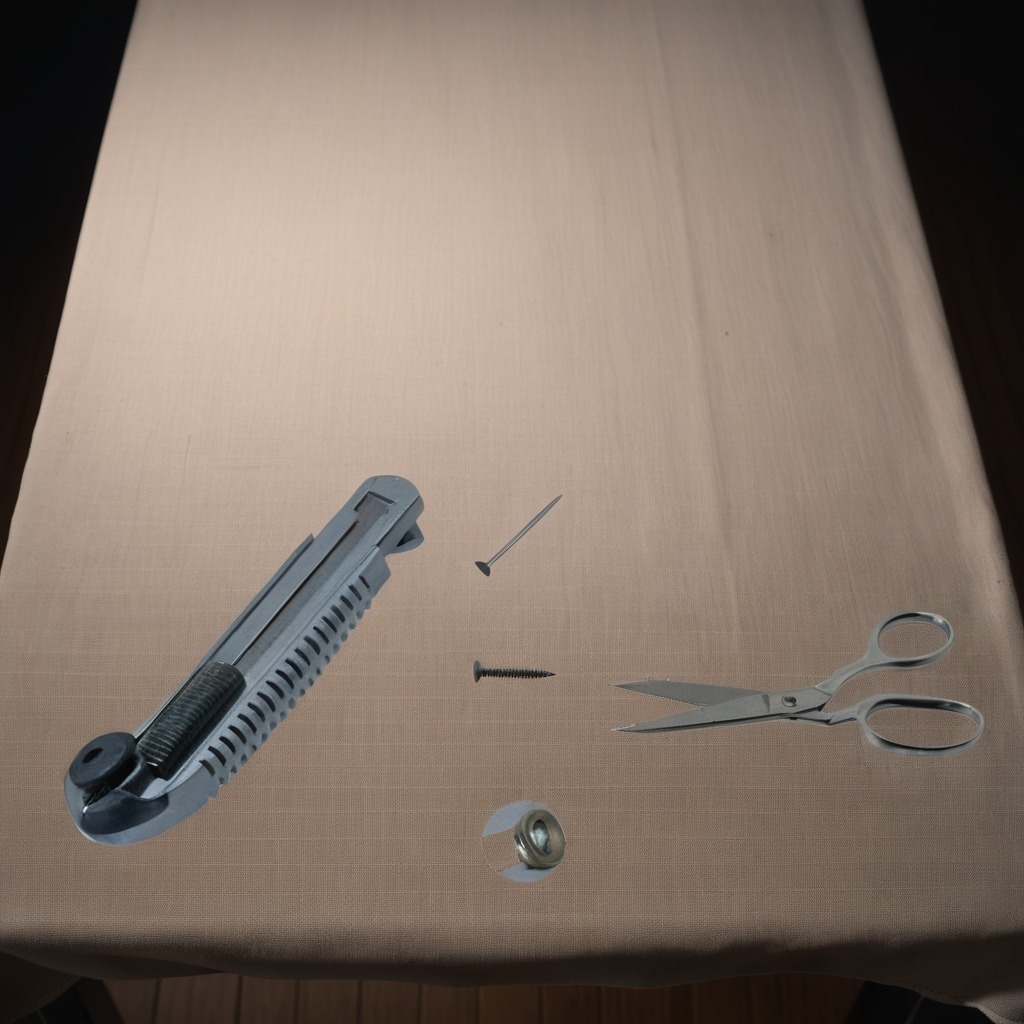
A utility knife, a metal machine screw, an iron nail, a metal nut, and a pair of scissors are lying on the wooden table.